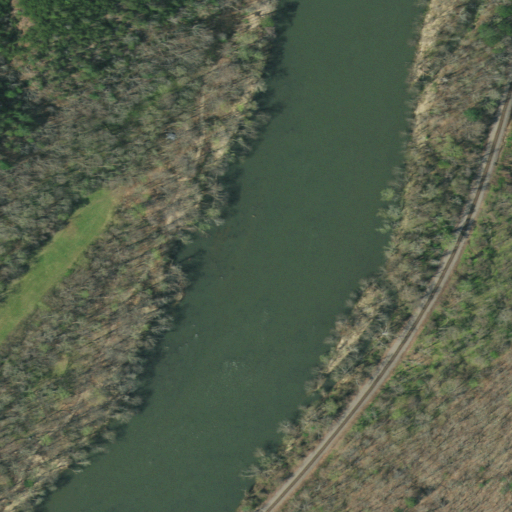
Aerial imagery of island in Tennessee named Briggs Island containing deciduous forest, open water, woody wetlands, shrub, open development, mixed forest, and evergreen forest